Question: Hi guys I am trying to make serial rx interrupt using stm32 HAL library and I got error what I dont know.
It is really simple program. PC gives bytes to stm32 board and stm32 will take those bytes using rx interrupt routine.
Problem is when i send over 4 bytes ,such as "12345", stm32 board only got 4 bytes and last one byte(5) is gone somewhere. Here is picture for better understanding.

Here is my code in HAL_UART_RxCpltCallback routine:
'''
HAL_UART_Transmit(&huart4, &receive1, 1, 1000);
HAL_UART_Receive_IT(&huart4, &receive1, 1);
'''
If you have any idea, please comment :)
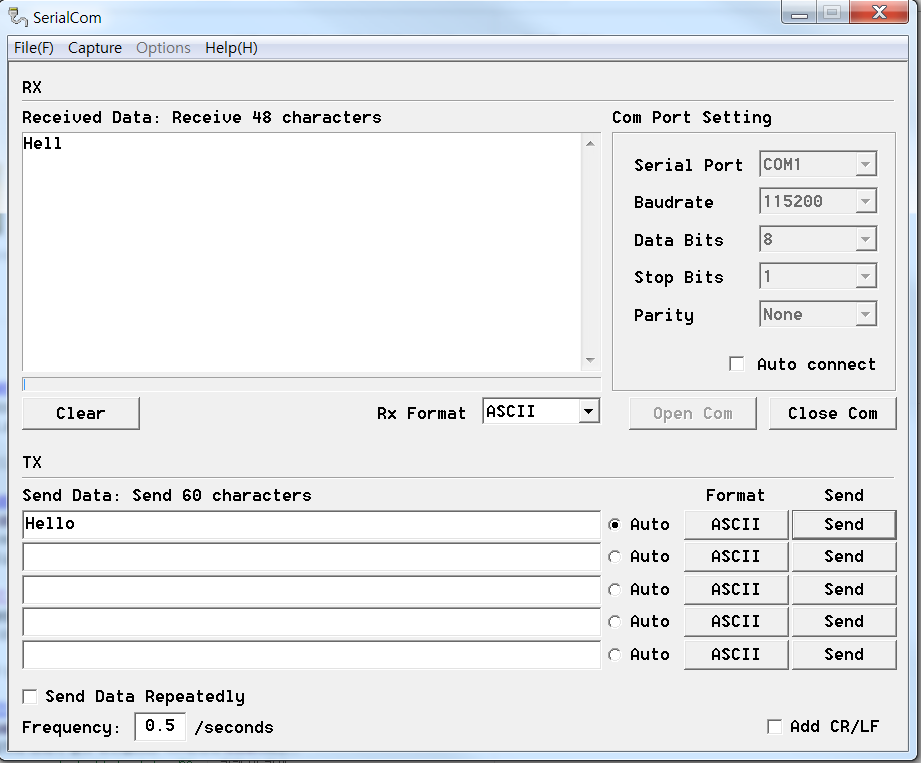
Answer: check the function: 'HAL_UART_Receive_IT(UART_HandleTypeDef *huart, uint8_t *pData, uint16_t Size)';
1. make a size enough longer like 16bytes for example;
2. call your HAL_UART_RxCpltCallback routine into the function HAL_UART_Receive_IT(...). I suggest to you to add an end character (
) detection like this: if ( (*huart->pRxBuffPtr) == '
') {
HAL_UART_RxCpltCallback(huart); //-------------------------------------------/////////
} else {
huart->pRxBuffPtr++;
}